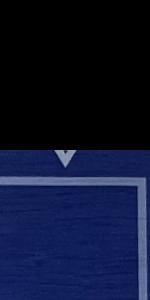
Label: Empty